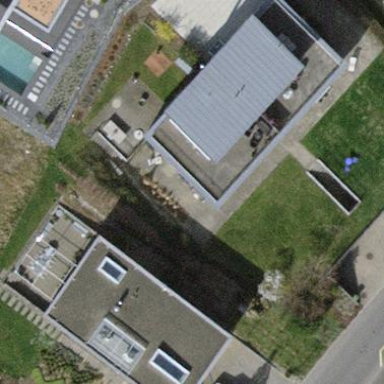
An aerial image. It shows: Building.